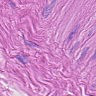
Metastatic tissue present: no